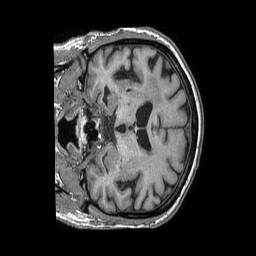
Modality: T1w
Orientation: coronal
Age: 69
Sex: male
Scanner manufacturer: philips
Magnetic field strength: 1.5 T
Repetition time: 0.007657 s
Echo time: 0.003482 s